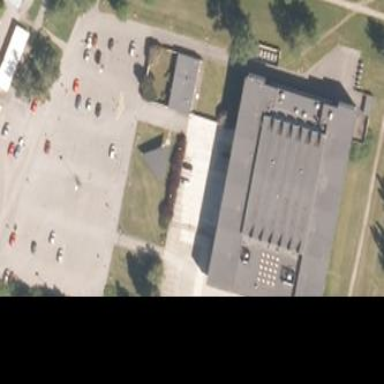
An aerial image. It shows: School.